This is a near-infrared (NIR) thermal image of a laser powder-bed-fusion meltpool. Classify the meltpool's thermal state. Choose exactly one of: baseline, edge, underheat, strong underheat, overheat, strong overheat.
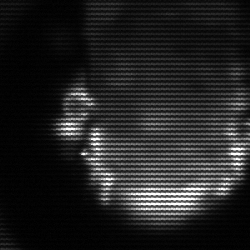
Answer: baseline